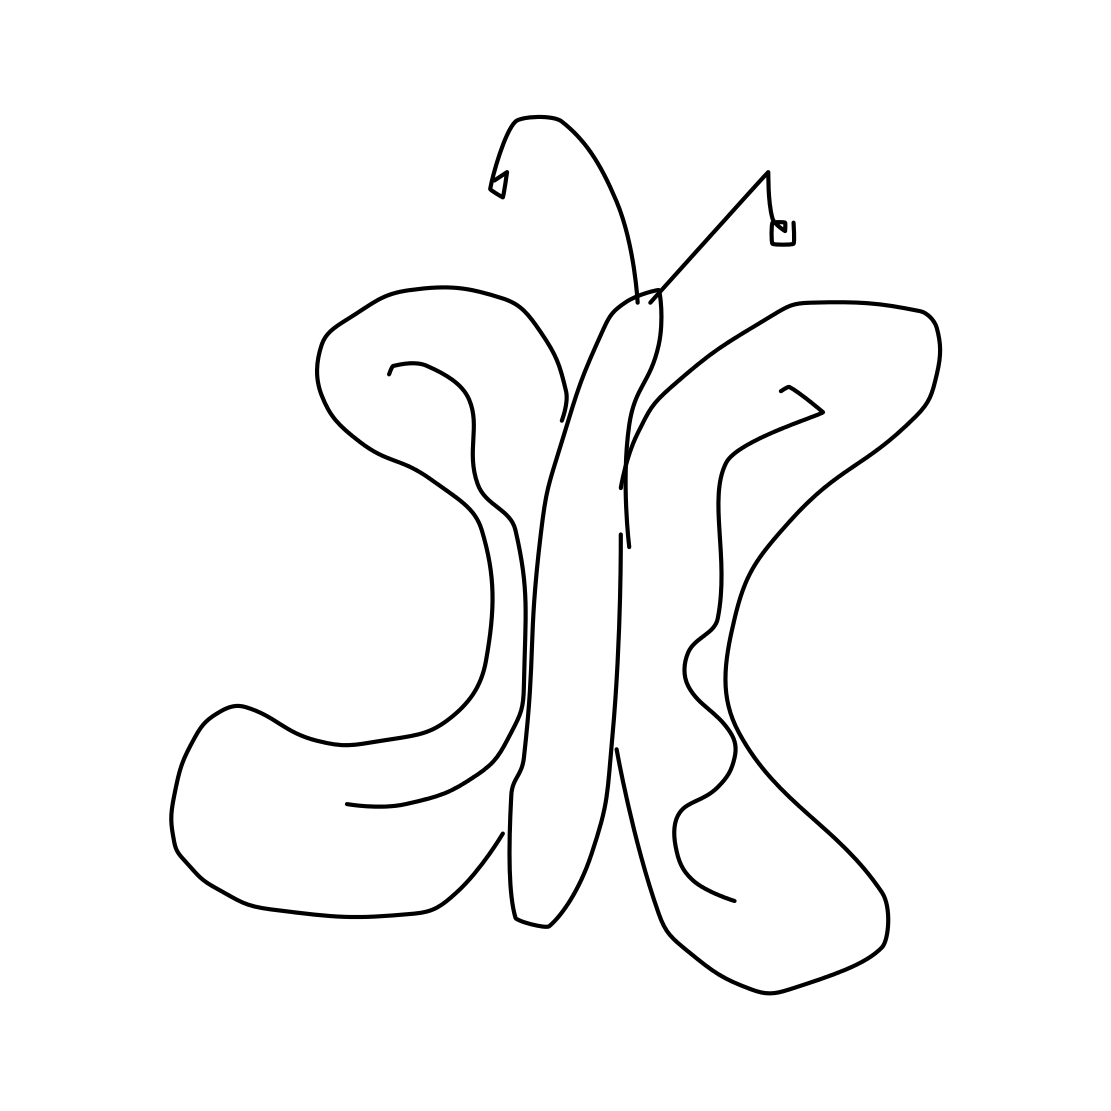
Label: butterfly